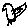
Label: bird